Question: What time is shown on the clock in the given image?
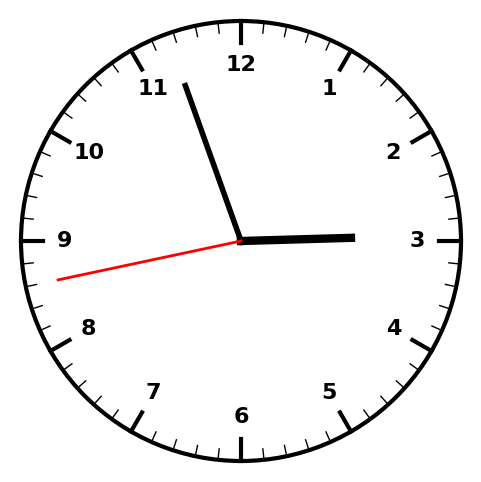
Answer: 02:56:43